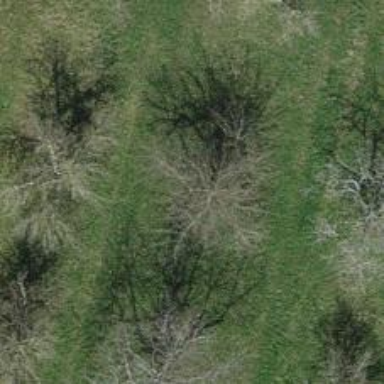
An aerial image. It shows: Single tag "natural: tree."